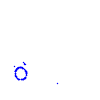
Particle: kaon